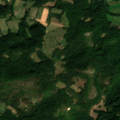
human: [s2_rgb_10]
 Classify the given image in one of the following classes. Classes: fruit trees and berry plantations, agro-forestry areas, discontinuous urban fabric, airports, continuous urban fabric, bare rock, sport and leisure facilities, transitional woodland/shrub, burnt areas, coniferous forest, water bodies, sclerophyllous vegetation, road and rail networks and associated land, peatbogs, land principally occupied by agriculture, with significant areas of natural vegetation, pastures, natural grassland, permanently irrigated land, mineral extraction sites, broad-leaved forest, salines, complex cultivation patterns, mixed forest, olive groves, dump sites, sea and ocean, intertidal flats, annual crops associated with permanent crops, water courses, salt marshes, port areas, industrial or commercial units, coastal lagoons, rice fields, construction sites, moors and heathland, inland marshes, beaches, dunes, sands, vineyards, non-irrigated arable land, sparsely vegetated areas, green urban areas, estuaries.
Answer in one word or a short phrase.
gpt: land principally occupied by agriculture, with significant areas of natural vegetation, broad-leaved forest